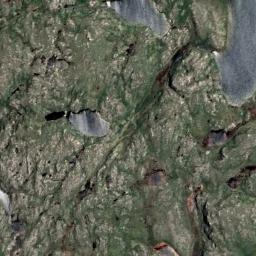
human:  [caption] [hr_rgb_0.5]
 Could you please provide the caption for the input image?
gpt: There is a crescent-shaped lake in this wetland .

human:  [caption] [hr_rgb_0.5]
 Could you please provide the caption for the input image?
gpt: Many waters of different sizes and shapes are surrounded by wetlands .

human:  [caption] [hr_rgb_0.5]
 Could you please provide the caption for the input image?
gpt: The wetland consists of bare land, Green plants and water .

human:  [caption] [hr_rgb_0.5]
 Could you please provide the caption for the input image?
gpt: There is a large land mixed with green and brown in the river in a wetland .

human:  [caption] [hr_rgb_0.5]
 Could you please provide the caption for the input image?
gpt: There are some water areas on the wetland .